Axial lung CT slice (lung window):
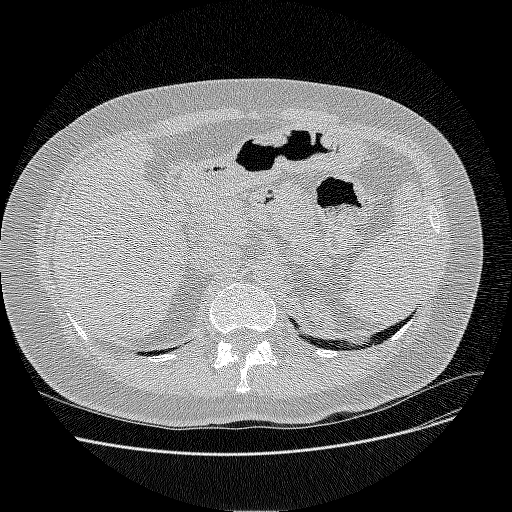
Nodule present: no